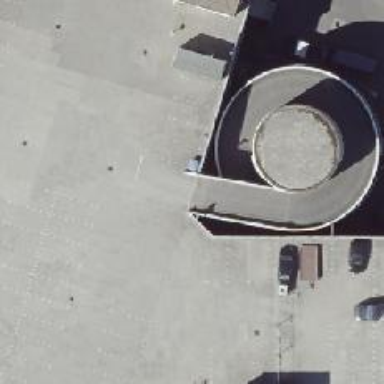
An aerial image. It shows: Parking entrance.